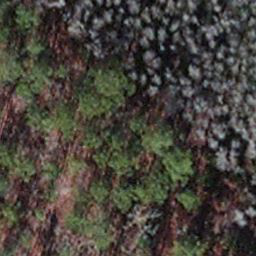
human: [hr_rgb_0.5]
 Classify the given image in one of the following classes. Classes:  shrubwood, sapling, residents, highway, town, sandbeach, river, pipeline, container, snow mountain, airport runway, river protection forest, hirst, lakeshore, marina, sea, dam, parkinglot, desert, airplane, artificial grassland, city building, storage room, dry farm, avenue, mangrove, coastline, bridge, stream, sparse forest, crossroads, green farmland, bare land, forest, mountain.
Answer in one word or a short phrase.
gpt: sapling